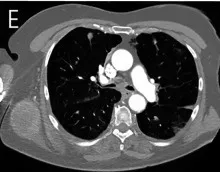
Rounded metastasis up to 10 mm in diameter in both lungs, tumor in the right dorsal muscle size 6x5 cm.
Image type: radiology (ct)